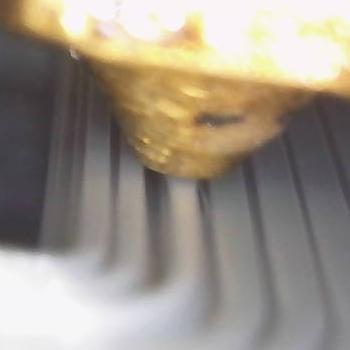
Flow rate: 61%